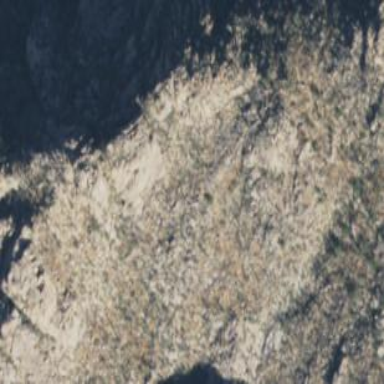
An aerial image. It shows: Landscape of bare rock.